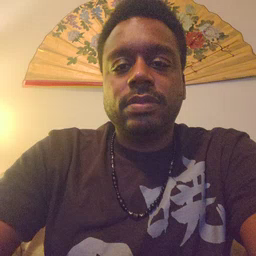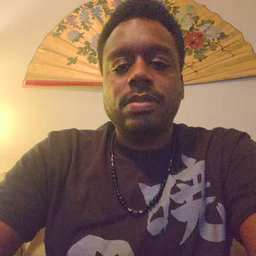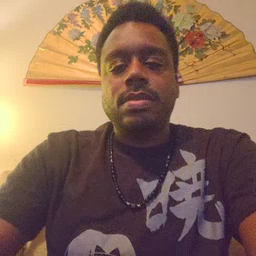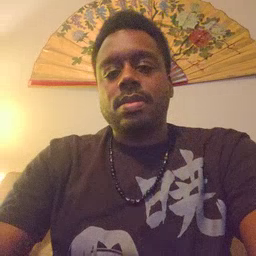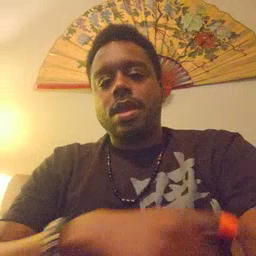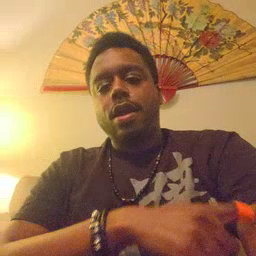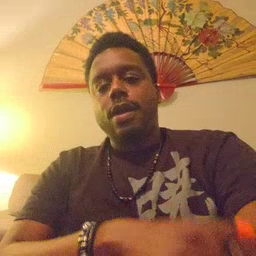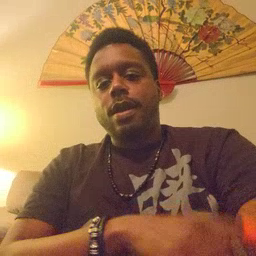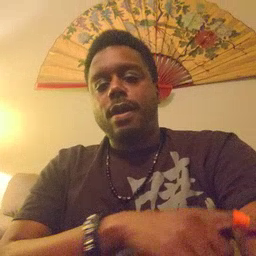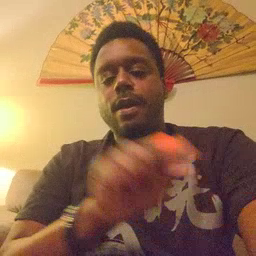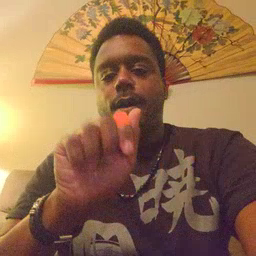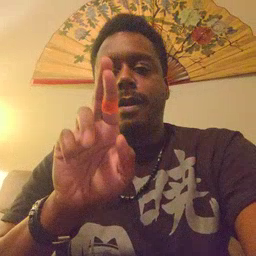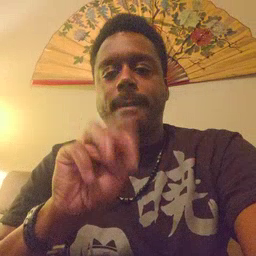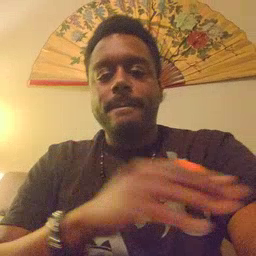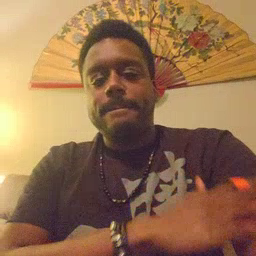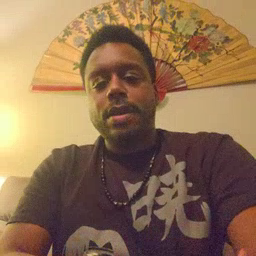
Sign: arm